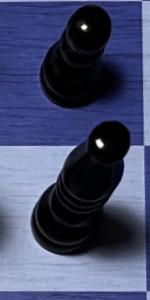
Label: Bishop_Black